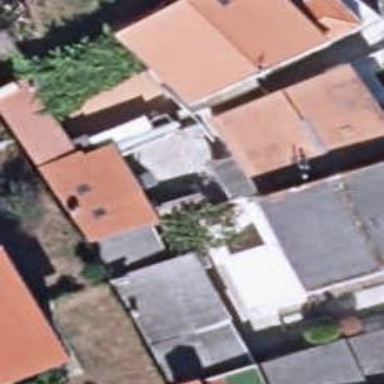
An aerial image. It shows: Simple and straightforward house.